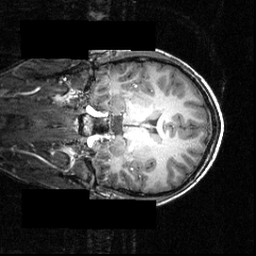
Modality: T1w
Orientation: coronal
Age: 16
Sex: male
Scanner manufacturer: siemens
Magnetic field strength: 3.951 T
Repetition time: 1.5 s
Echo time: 0.00335 s